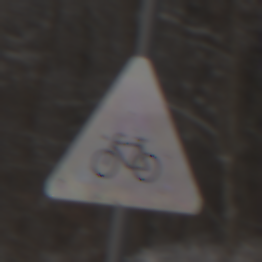
Verkehrszeichen: RadverkehrRechts
Umgebung: Outdoor, Nature
Tageszeit: MorningAfternoon
Wetter: PartlyCloudy
Licht: Natural
Jahreszeit: Winter
Kontrast: HighContrast